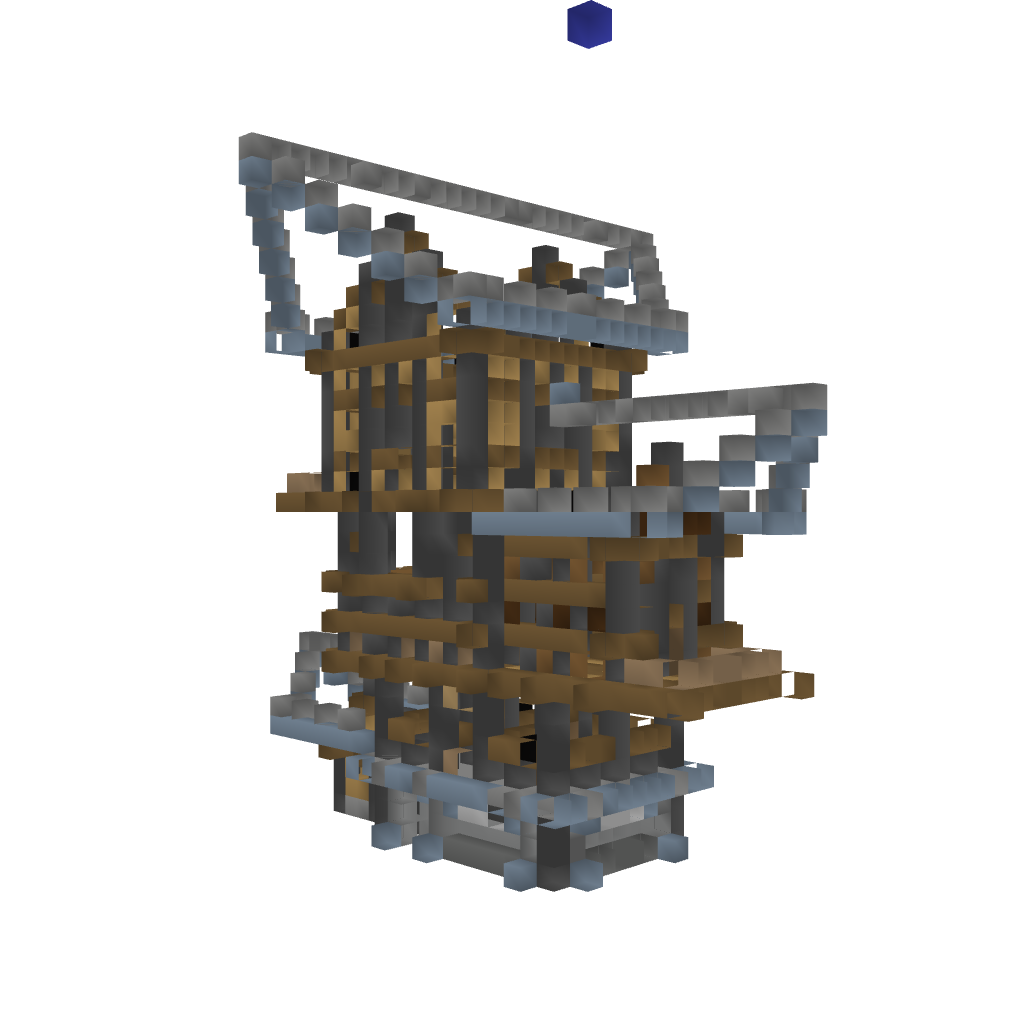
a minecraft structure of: Fantasy Medieval Home #0001 | By DaveGR